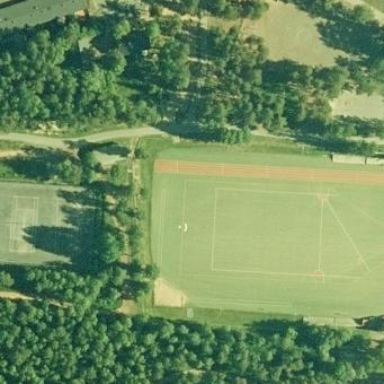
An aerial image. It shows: Sports centre in the leisure land.